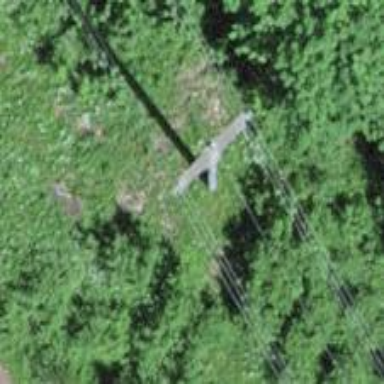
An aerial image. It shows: Power pole.